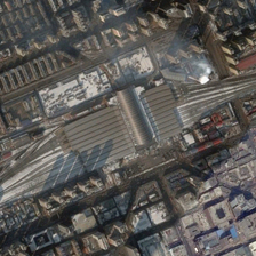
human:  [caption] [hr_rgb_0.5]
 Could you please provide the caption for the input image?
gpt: A huge railway station.

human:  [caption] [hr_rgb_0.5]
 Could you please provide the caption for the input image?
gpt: A huge railway station.

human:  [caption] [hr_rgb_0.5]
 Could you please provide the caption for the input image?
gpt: A huge railway station.

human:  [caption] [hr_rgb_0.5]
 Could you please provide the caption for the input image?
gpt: A huge railway station.

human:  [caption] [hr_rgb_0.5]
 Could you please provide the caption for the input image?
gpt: A huge railway station.